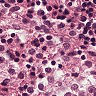
Metastatic tissue present: no